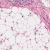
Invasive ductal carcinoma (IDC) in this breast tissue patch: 1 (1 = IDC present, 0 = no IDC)